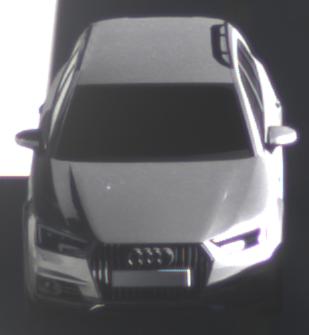
Make: Audi
Model: A4 Allroad 45 TFSI
Detailed model: A4 (B9) allroad
Model produced from: 2019/02
Model produced until: 2019/05
Doors: 5
Color: gray
Road condition: dry road
Daytime: morning or afternoon
Contrast: high contrast